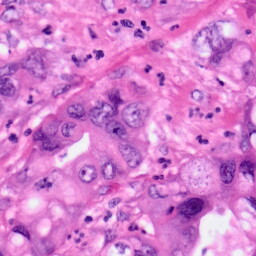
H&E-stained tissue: Pancreatic